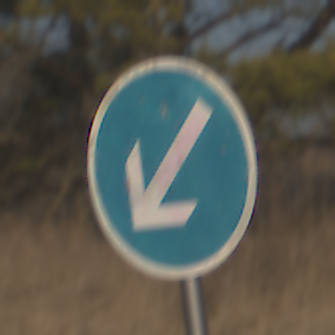
Verkehrszeichen: VorgeschriebeneVorbeifahrtLinks
Umgebung: Outdoor, Nature
Tageszeit: MorningAfternoon
Wetter: PartlyCloudy
Licht: Natural
Jahreszeit: NotSpecified
Kontrast: HighContrast